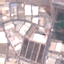
Land use / land cover class: Industrial